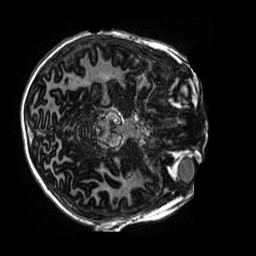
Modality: MP2RAGE
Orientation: axial
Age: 11
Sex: male
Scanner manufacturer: siemens
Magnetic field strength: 3 T
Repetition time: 4 s
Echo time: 0.00303 s